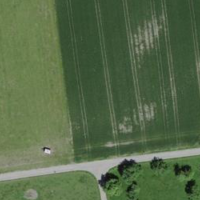
EUNIS habitat code: 24
Species observed at this site:
Plantago major